Field crop: maize
Growth stage: 2
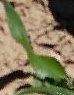
Species: maize